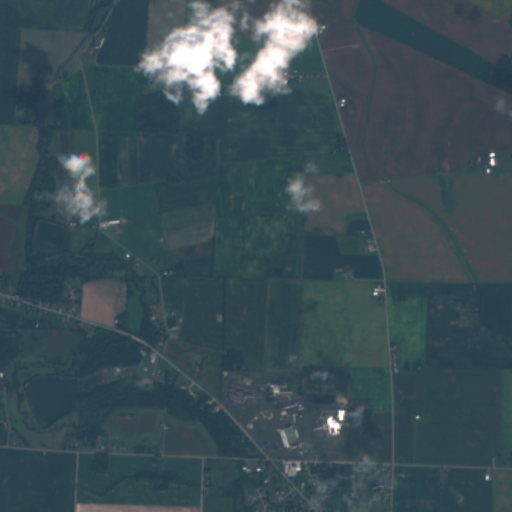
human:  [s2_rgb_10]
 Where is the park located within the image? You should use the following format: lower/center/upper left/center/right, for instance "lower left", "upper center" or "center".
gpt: The park is located in the lower center of the image.
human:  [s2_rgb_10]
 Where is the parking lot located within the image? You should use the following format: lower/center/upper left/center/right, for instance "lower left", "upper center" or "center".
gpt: The parking lot is located in the lower left of the image.
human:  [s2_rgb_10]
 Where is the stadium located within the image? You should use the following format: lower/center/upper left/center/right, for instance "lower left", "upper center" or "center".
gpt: The stadium is located in the lower center of the image.
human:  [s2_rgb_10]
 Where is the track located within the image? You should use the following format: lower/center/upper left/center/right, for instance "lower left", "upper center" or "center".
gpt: The track is located in the lower center of the image.
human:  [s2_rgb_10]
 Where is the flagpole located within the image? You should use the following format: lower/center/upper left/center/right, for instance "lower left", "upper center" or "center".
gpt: The flagpole is located in the lower center of the image.
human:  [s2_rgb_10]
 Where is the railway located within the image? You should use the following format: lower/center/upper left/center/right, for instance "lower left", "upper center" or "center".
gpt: The railway is located in the lower left of the image.
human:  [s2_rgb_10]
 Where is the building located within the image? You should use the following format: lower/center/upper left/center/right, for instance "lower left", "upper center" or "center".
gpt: There is no building in the image.